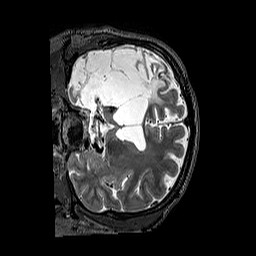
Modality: T2w
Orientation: coronal
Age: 40
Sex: male
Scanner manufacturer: siemens
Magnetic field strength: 3 T
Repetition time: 3.2 s
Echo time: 0.567 s